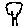
Label: tree